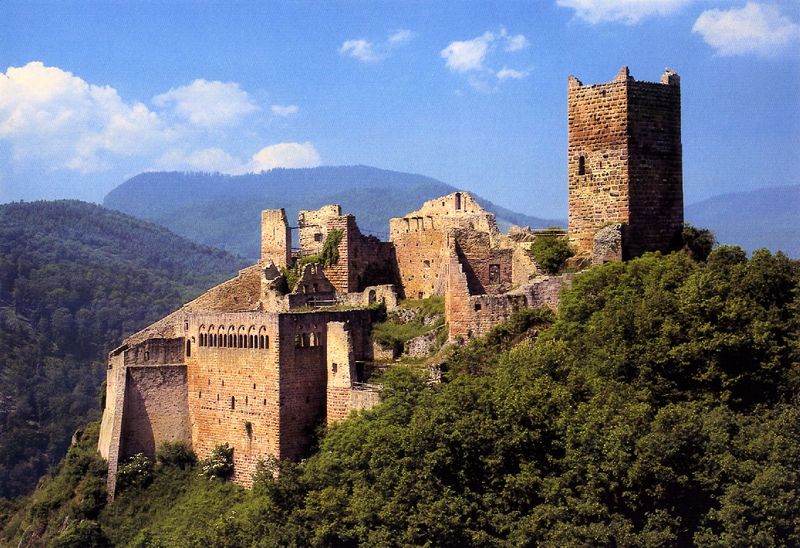
Titel: Ulrichsburg in Ribeauville (Rappoldsweiler)
Standort: Ribeauville (Rappoldsweiler) (EU - F)
Schlagwörter: fenster, pfeiler, hügel, büsche, turm, berge, zinnen, foto, fotografie, ruine, burg, kloster, mauern, burgruine